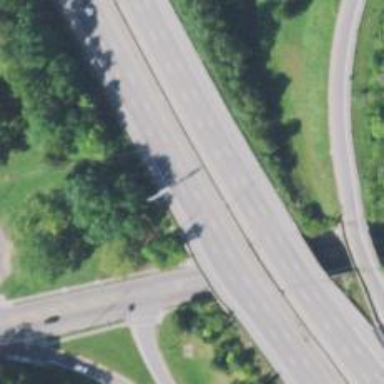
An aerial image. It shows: Motorway with embankment.